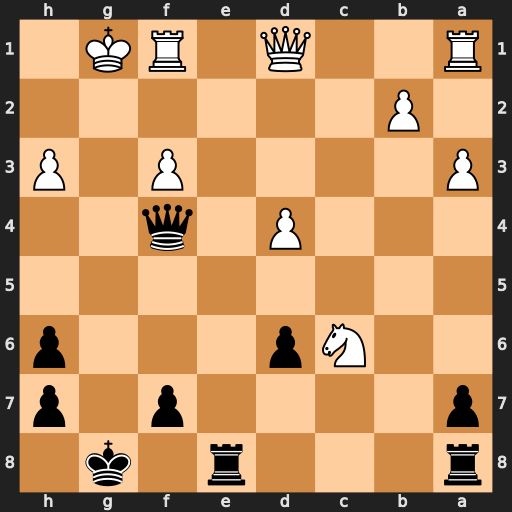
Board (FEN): r3r1k1/p4p1p/2Np3p/8/3P1q2/P4P1P/1P6/R2Q1RK1
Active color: b
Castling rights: -
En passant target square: -
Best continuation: Qg3+ Kh1 Qxh3+